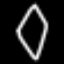
Label: diamond